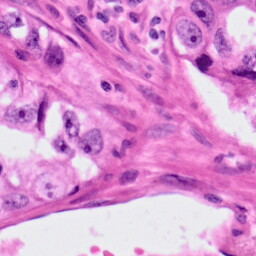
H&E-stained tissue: Lung